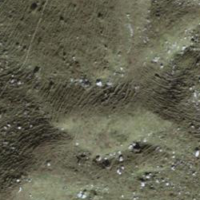
EUNIS habitat code: 23
Species observed at this site:
Parnassia palustris